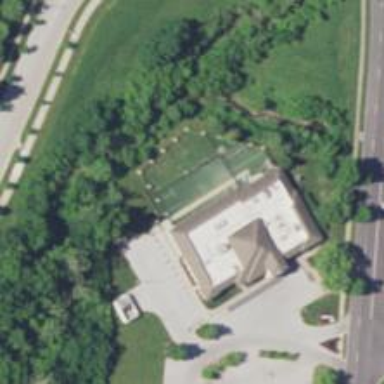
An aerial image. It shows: Veterinary building.